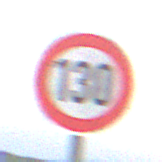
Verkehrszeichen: Geschwindigkeit130
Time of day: SunriseSunset
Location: Outdoor (Nature)
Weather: PartlyCloudy
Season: NotSpecified
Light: Natural